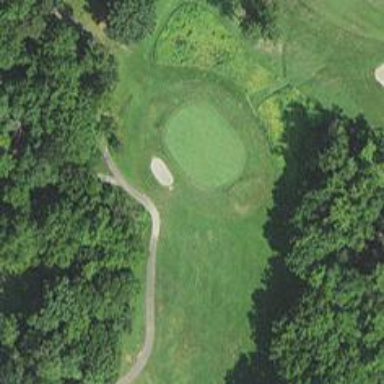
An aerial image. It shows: Pathway for golfing.